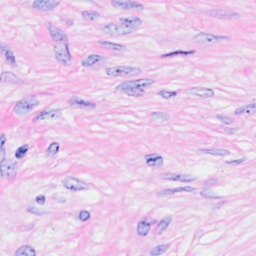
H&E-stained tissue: Breast